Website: apple
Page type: address-validator
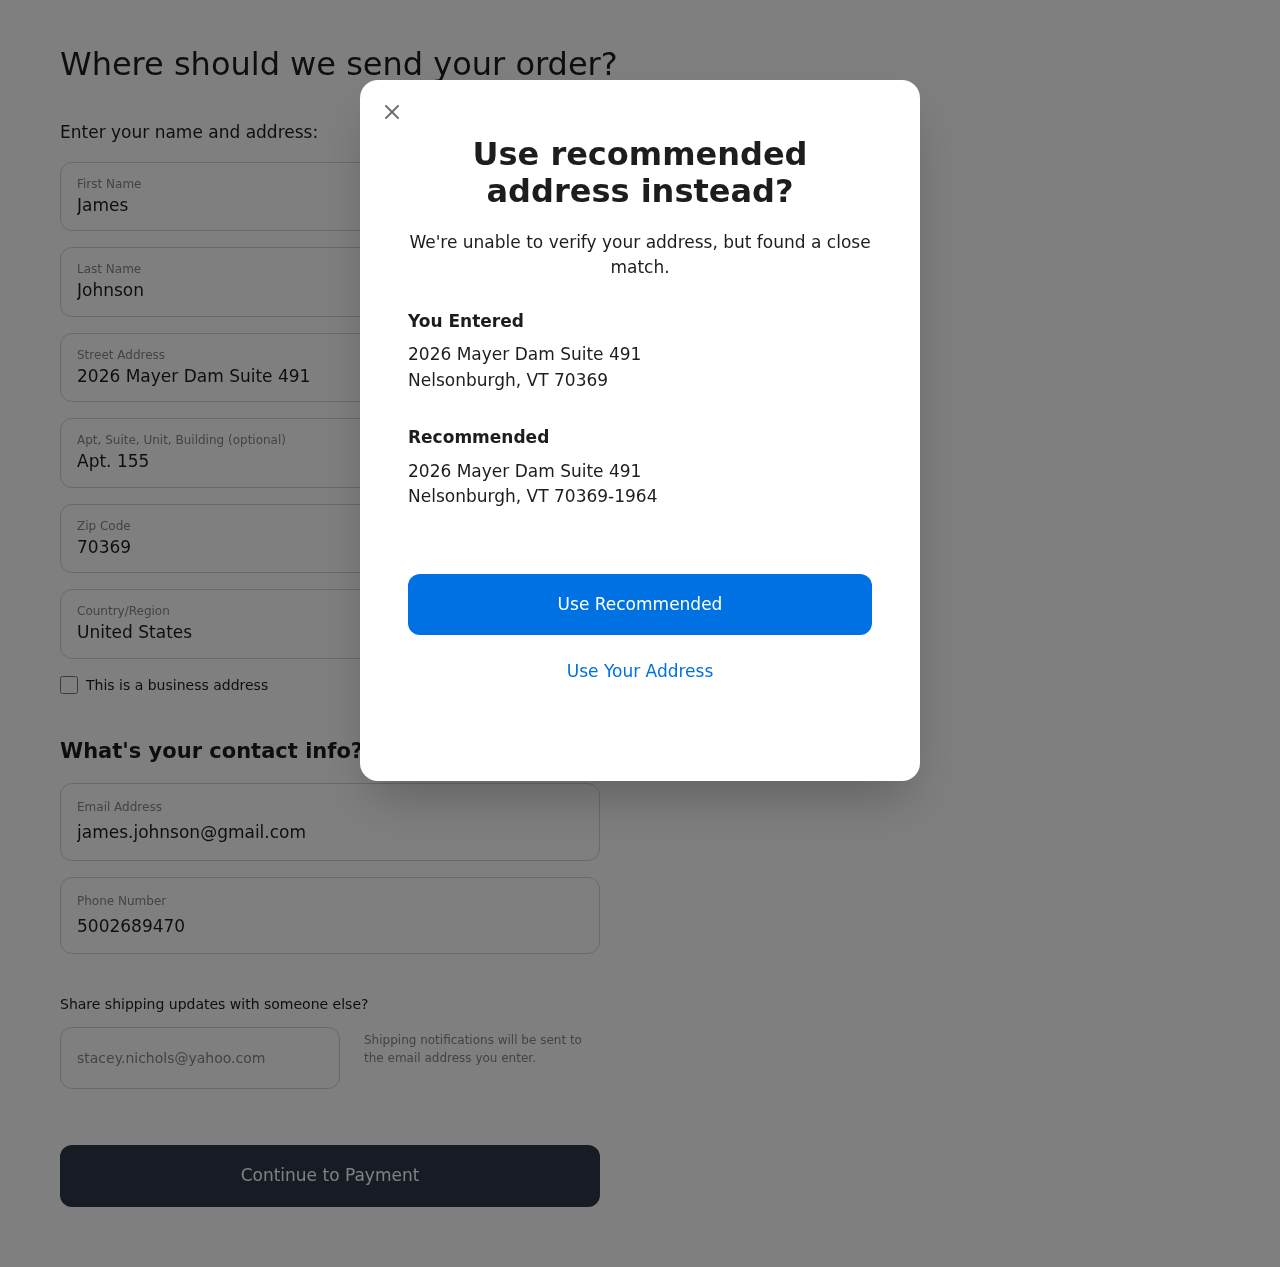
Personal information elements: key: PII_CITY
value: Nelsonburgh
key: PII_COUNTRY
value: United States
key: PII_EMAIL
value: james.johnson@gmail.com
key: PII_FIRSTNAME
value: James
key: PII_GIFT_EMAIL
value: stacey.nichols@yahoo.com
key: PII_LASTNAME
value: Johnson
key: PII_PHONE
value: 5002689470
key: PII_POSTCODE
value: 70369
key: PII_POSTCODE_FULL
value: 70369-1964
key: PII_STATE_ABBR
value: VT
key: PII_STREET
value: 2026 Mayer Dam Suite 491
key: PII_STREET2
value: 2026 Mayer Dam Suite 491
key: PII_STREET2
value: Apt. 155
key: PII_CITY2
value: Nelsonburgh
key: PII_STATE_ABBR2
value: VT